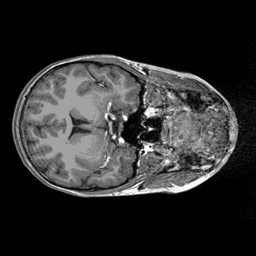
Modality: T1w
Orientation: axial
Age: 13
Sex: male
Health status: ill